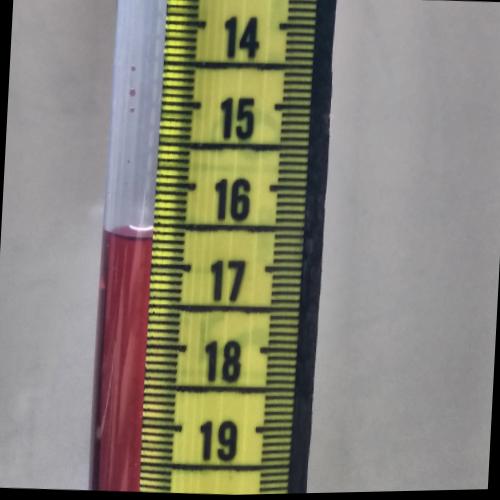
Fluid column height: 16.7 cm